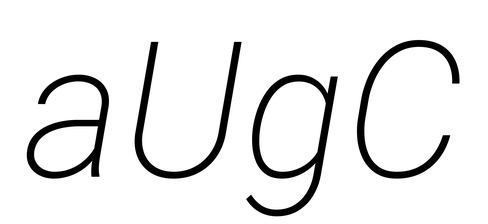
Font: Roboto-Italic_ExtraLight_Italic